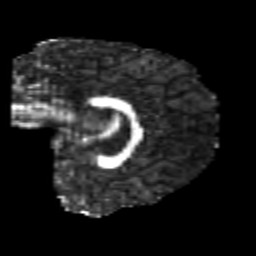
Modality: FA
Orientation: sagittal
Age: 23
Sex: male
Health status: healthy
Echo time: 0.074 s